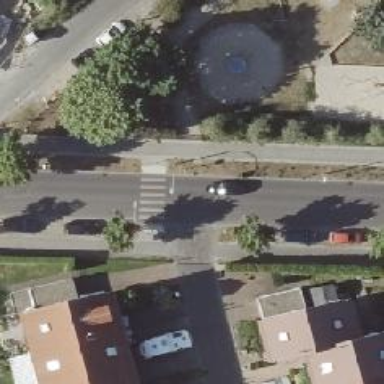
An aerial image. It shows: Footway made of concrete plates.